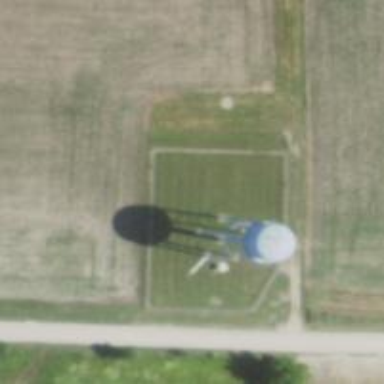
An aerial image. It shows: Water tower that is man-made.